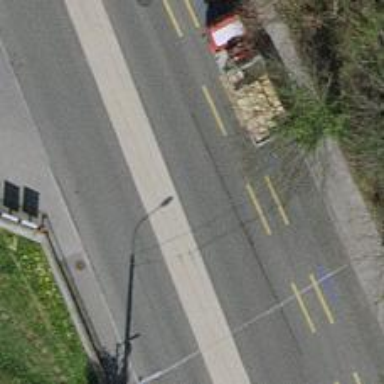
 featuring cycle lane with trolley wires."